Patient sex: F
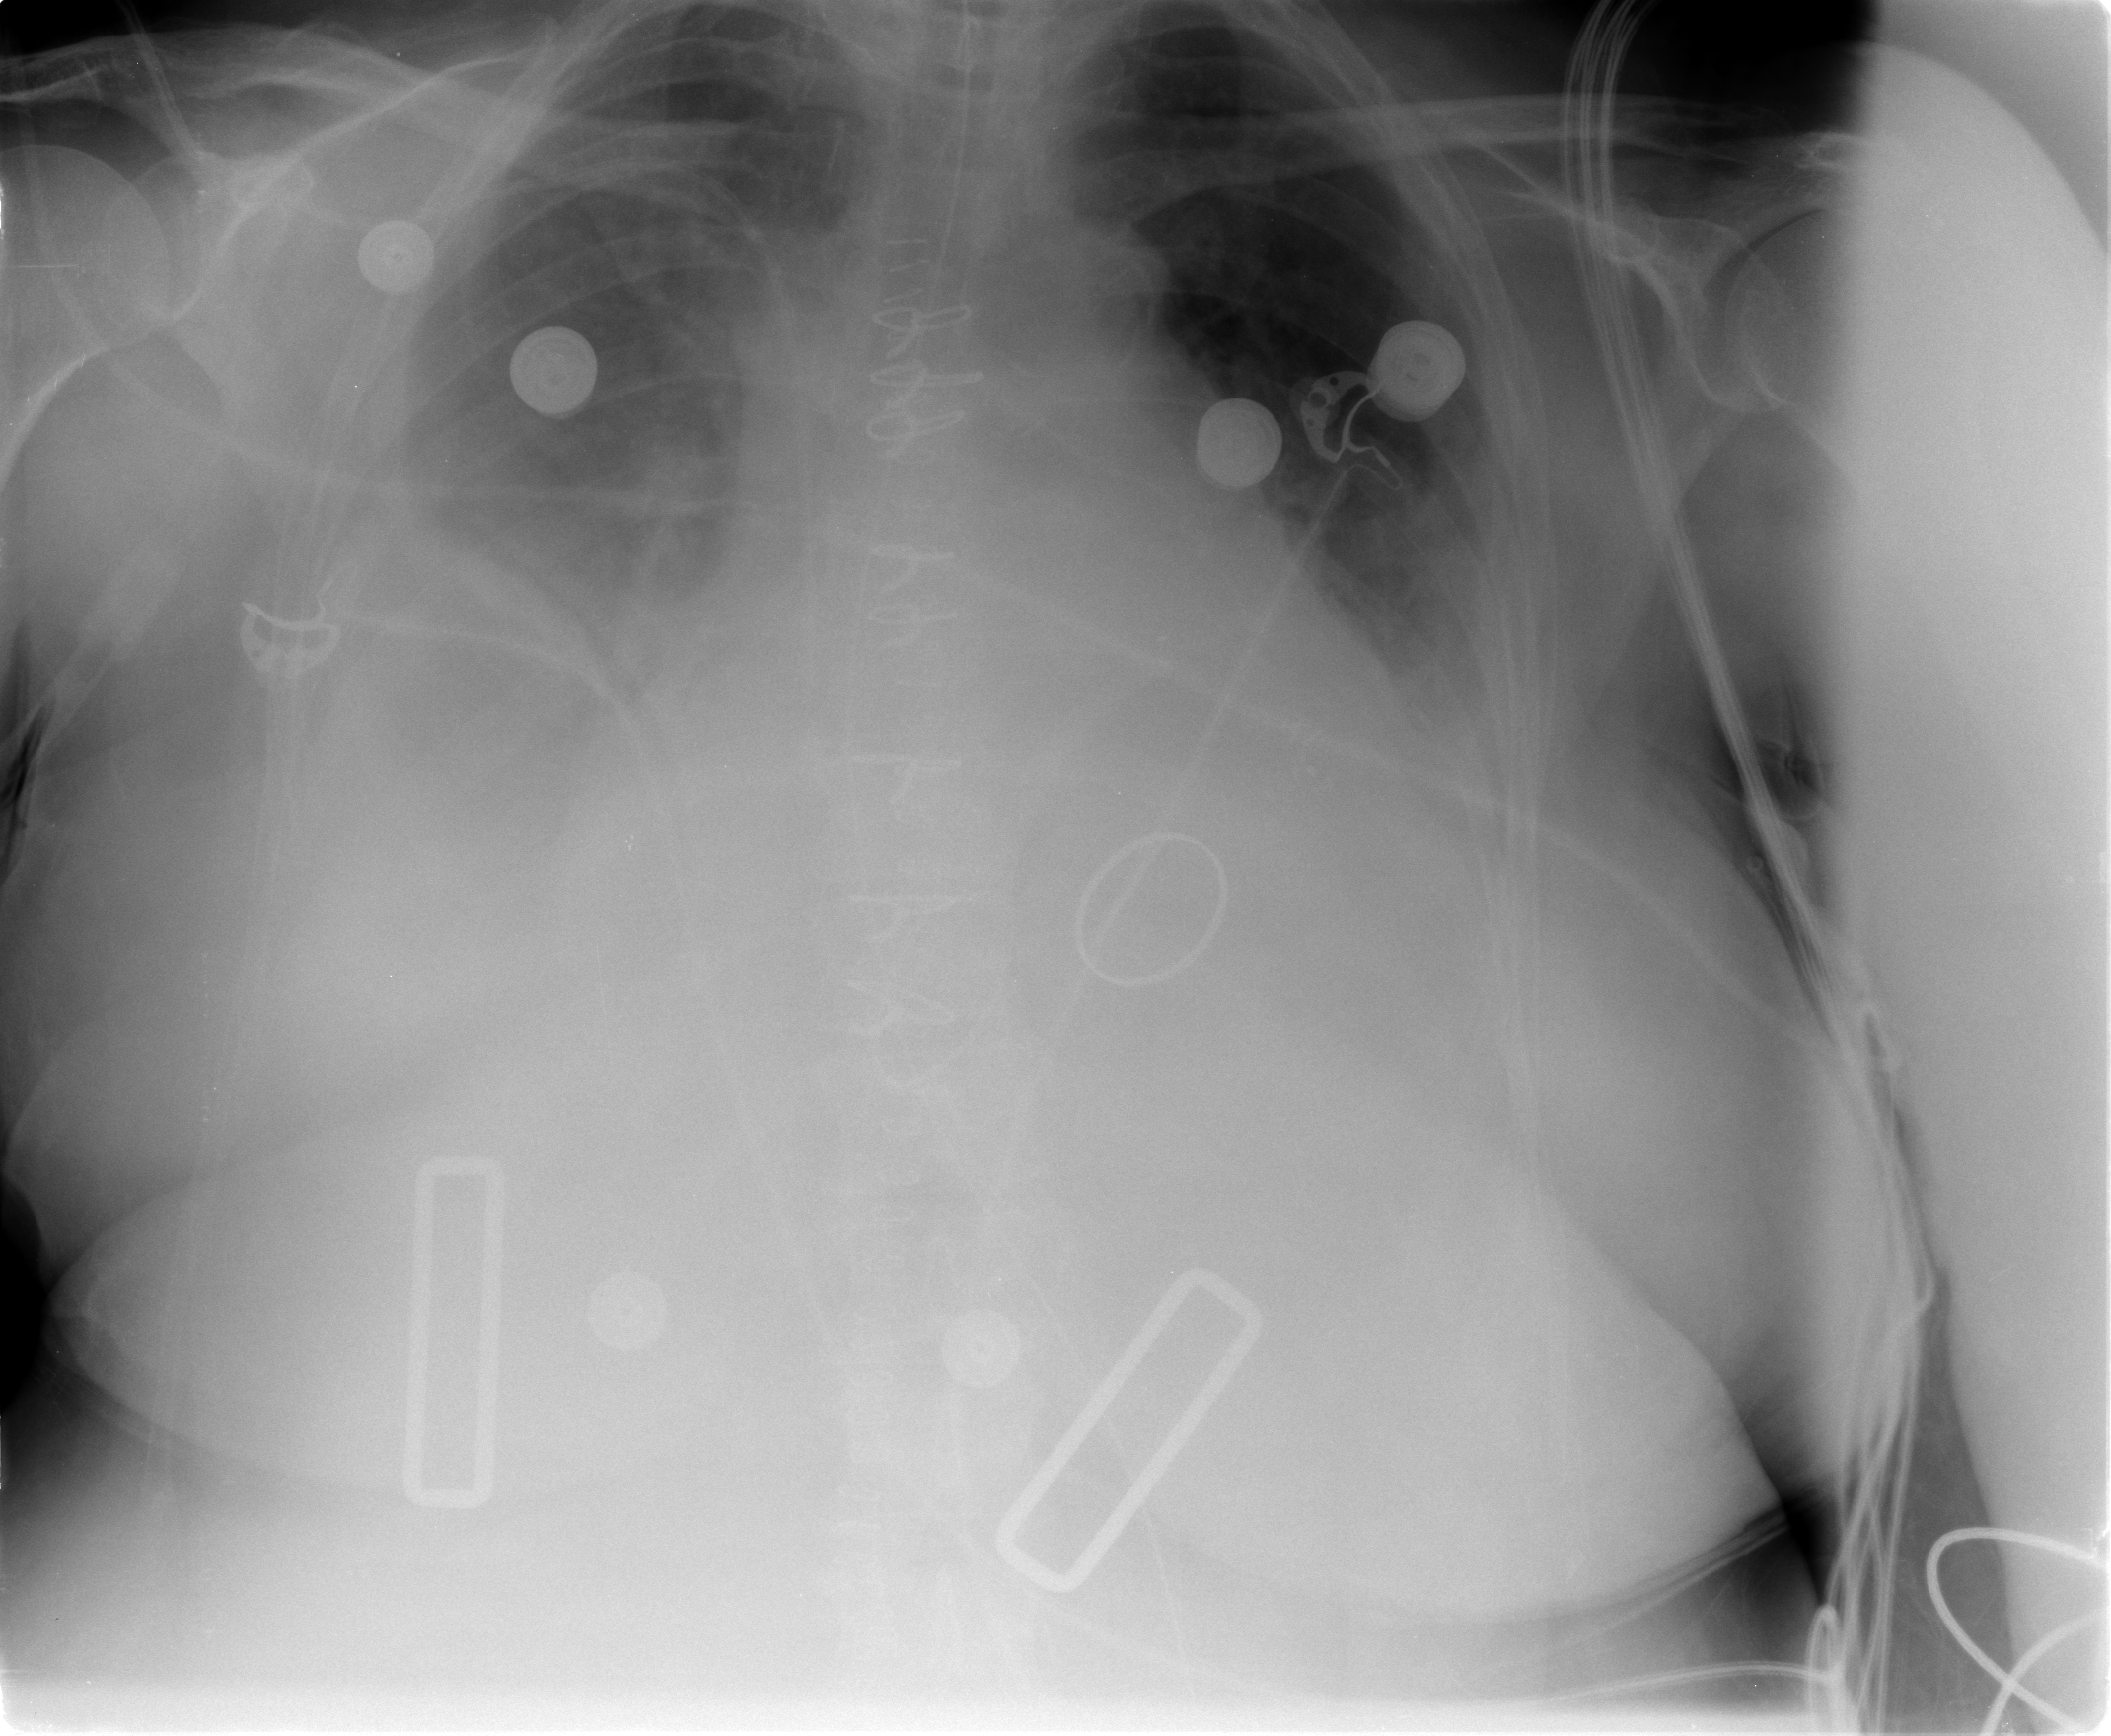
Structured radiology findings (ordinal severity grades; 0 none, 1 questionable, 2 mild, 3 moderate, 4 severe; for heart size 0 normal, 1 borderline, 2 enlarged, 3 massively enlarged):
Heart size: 2
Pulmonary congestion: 2
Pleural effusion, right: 3
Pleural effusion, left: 2
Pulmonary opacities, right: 0
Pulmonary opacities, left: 0
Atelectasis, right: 3
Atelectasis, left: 2